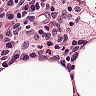
Metastatic tissue present: no